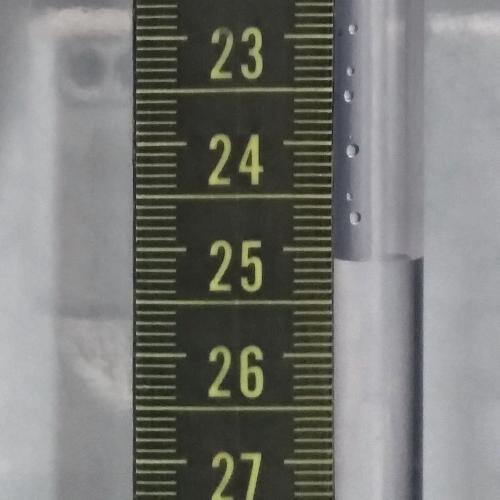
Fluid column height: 25.1 cm